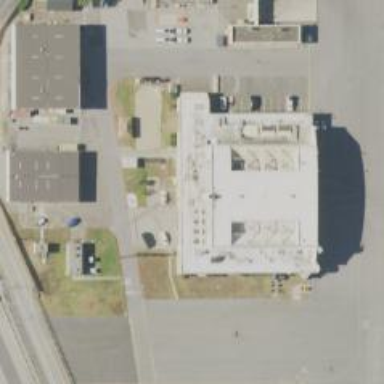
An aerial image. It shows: Hangar building located at airport.